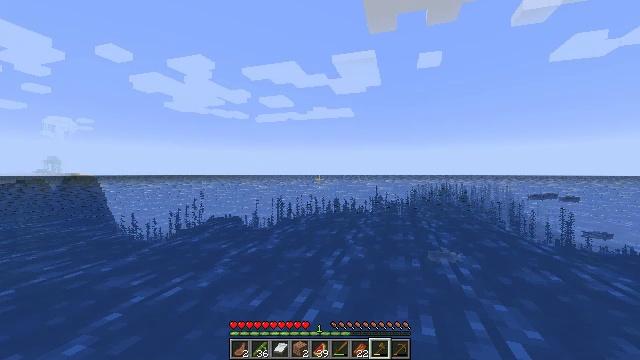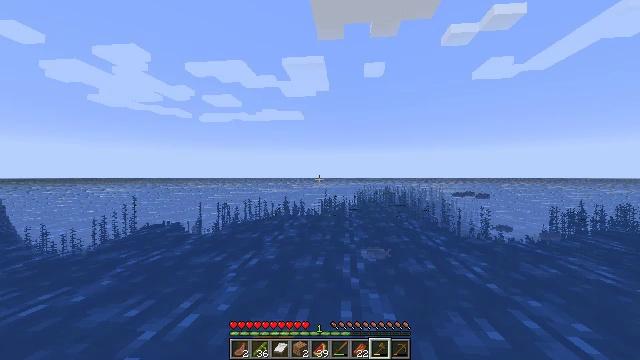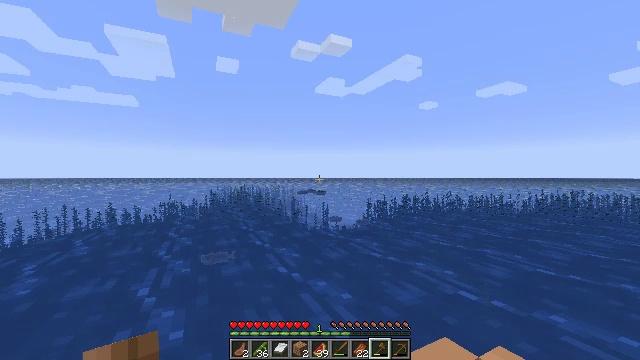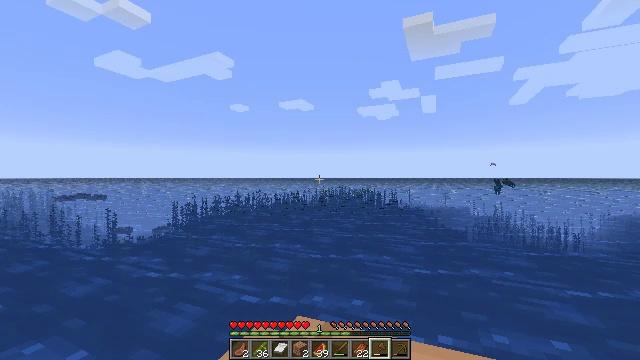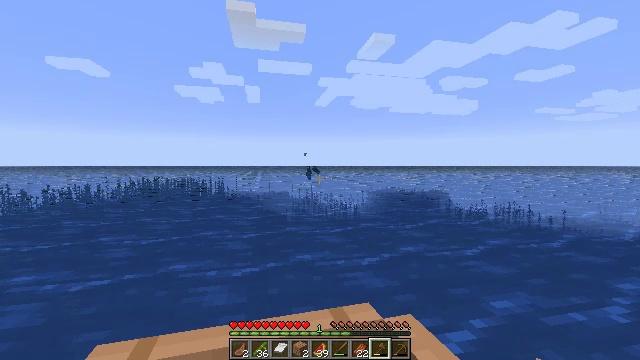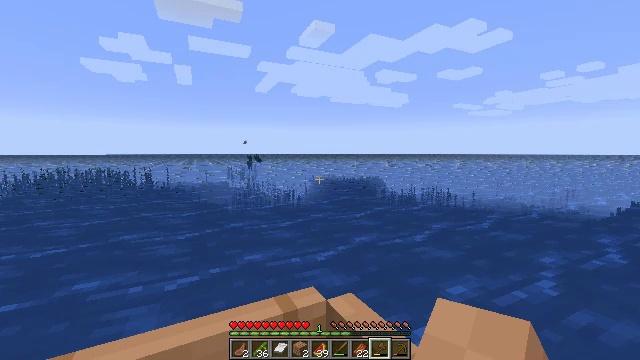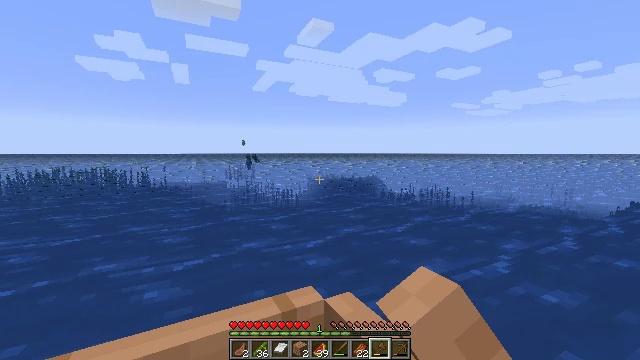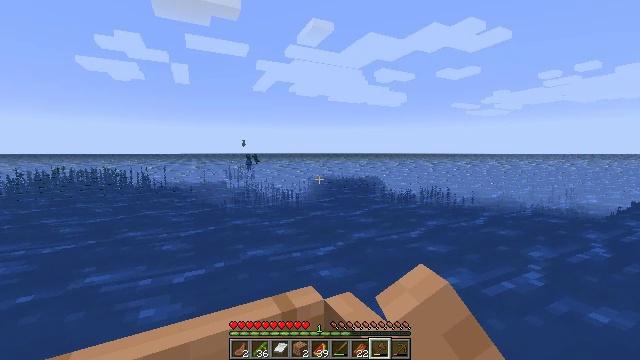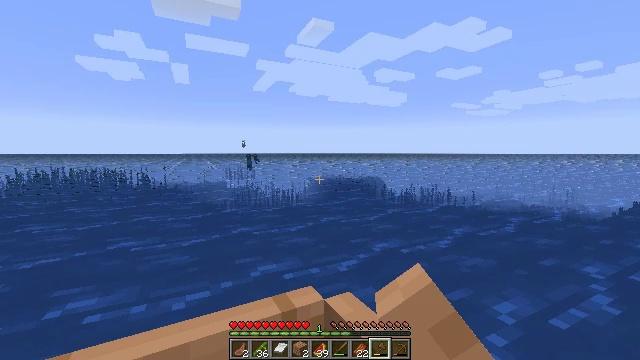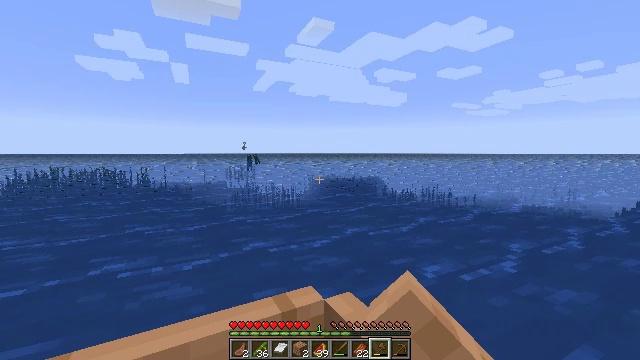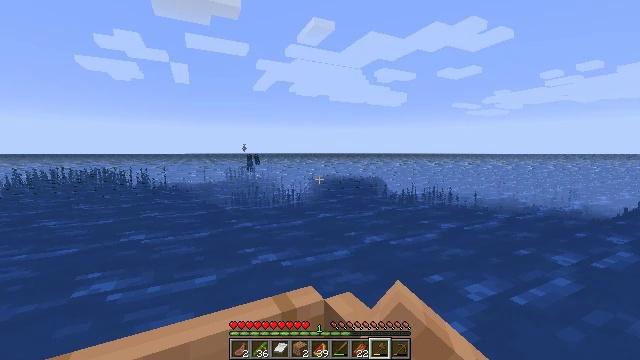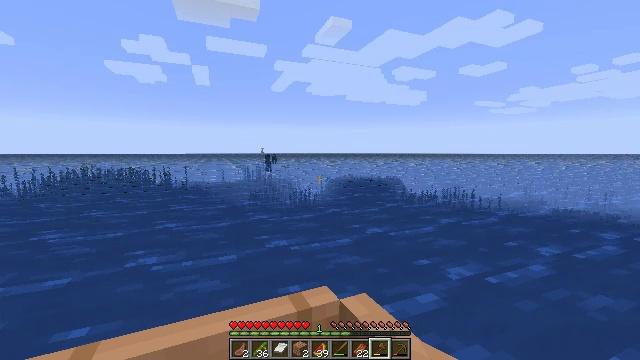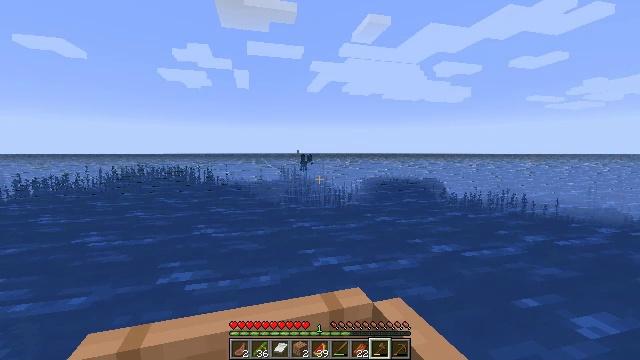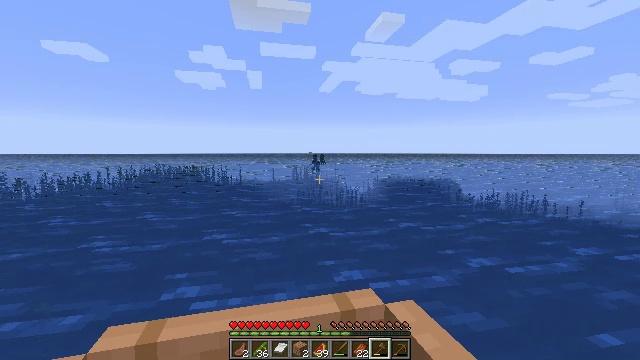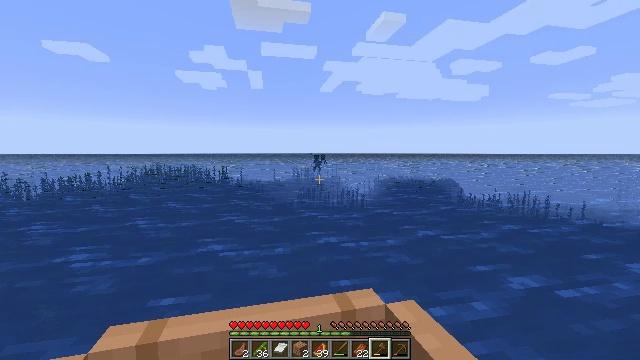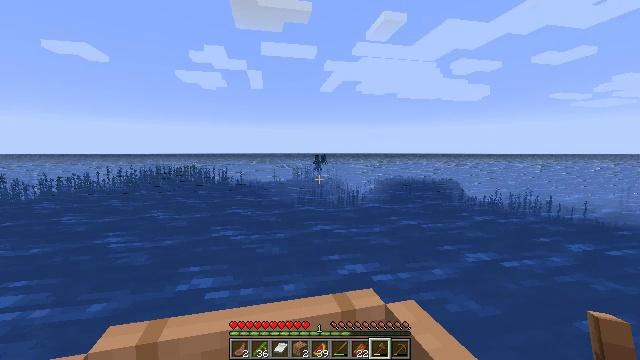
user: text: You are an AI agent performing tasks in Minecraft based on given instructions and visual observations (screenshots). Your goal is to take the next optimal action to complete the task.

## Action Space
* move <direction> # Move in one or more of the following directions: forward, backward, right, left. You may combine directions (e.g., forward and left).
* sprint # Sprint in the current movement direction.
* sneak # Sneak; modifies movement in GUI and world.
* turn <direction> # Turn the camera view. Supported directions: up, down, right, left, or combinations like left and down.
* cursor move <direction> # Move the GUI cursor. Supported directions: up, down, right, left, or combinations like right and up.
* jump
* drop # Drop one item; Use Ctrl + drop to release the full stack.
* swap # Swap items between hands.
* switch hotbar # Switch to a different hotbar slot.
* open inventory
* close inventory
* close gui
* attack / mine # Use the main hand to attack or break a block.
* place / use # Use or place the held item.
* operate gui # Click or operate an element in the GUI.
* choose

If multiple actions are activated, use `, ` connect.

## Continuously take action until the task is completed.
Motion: motion action
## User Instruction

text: Harvest kelp plant in the water.
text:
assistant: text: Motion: move forward, turn right
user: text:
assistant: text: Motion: move forward, turn right
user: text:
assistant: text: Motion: move forward, turn right
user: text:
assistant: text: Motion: move forward, turn right and down
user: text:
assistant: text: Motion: move forward, turn right and down
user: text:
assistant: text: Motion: move forward
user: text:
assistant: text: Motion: move forward
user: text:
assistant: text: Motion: move forward
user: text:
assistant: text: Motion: move forward
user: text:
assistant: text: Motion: move forward
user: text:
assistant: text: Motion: move forward, turn left
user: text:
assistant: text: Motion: move forward, turn left
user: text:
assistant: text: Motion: move forward, turn left
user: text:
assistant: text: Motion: move forward
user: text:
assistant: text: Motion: move forward
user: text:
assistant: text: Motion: move forward
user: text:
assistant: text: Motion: move forward
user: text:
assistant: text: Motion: move forward
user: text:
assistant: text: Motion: move forward
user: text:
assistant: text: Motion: move forward
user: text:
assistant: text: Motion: move forward, turn left
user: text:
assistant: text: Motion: move forward, turn left
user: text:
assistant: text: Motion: move forward, turn left
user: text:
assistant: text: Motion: move forward
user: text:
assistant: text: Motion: move forward
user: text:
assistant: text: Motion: move forward
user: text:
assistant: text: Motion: move forward
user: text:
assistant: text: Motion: move forward
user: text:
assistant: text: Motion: move forward
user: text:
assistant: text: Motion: move forward, turn left